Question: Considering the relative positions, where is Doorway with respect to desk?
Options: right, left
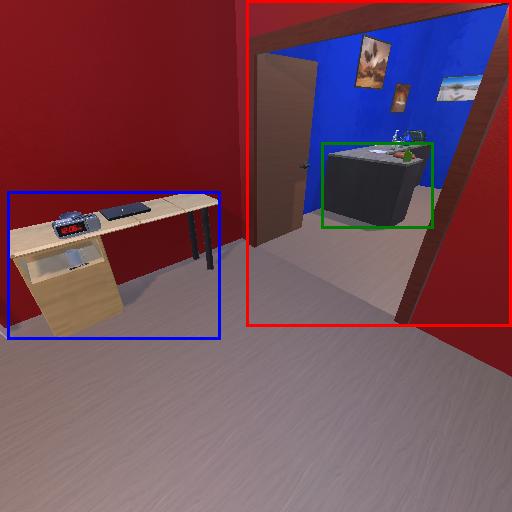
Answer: right